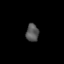
Tissue: prostate
Cell type: NK cells
Senescence score: 0.3591
Nuclear area (px): 216
Mean DAPI intensity: 86.894